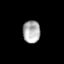
Tissue: skin
Cell type: Epithelial cells
Senescence score: 0.1227
Nuclear area (px): 385
Mean DAPI intensity: 173.556